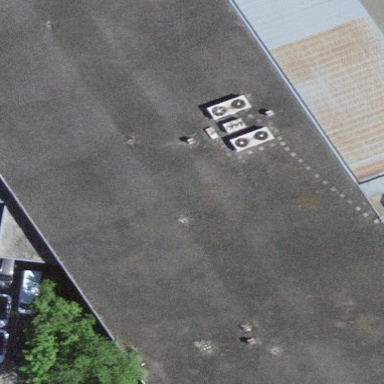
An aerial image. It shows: Industrial building.